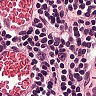
Metastatic tissue present: no